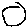
Label: circle